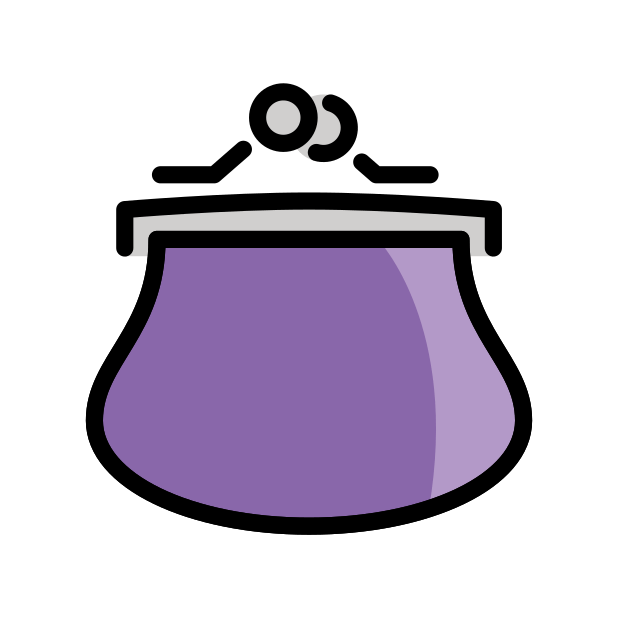
purse